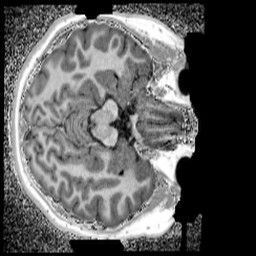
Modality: UNIT1_denoised
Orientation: axial
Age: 13
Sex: female
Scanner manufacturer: siemens
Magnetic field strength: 3 T
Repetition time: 4 s
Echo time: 0.00299 s